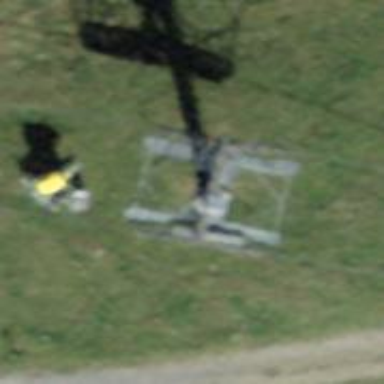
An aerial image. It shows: Pylon for aerialway.